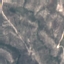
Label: HerbaceousVegetation